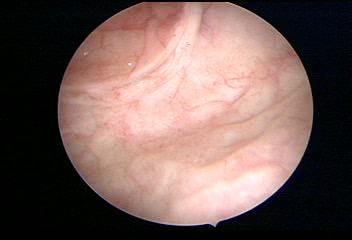
Modality: WLC
Class: Foreign bodies
Subclass: AirBubble
Bladder cancer association: No
Annotated structures: Air bubble